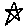
Label: star